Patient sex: M
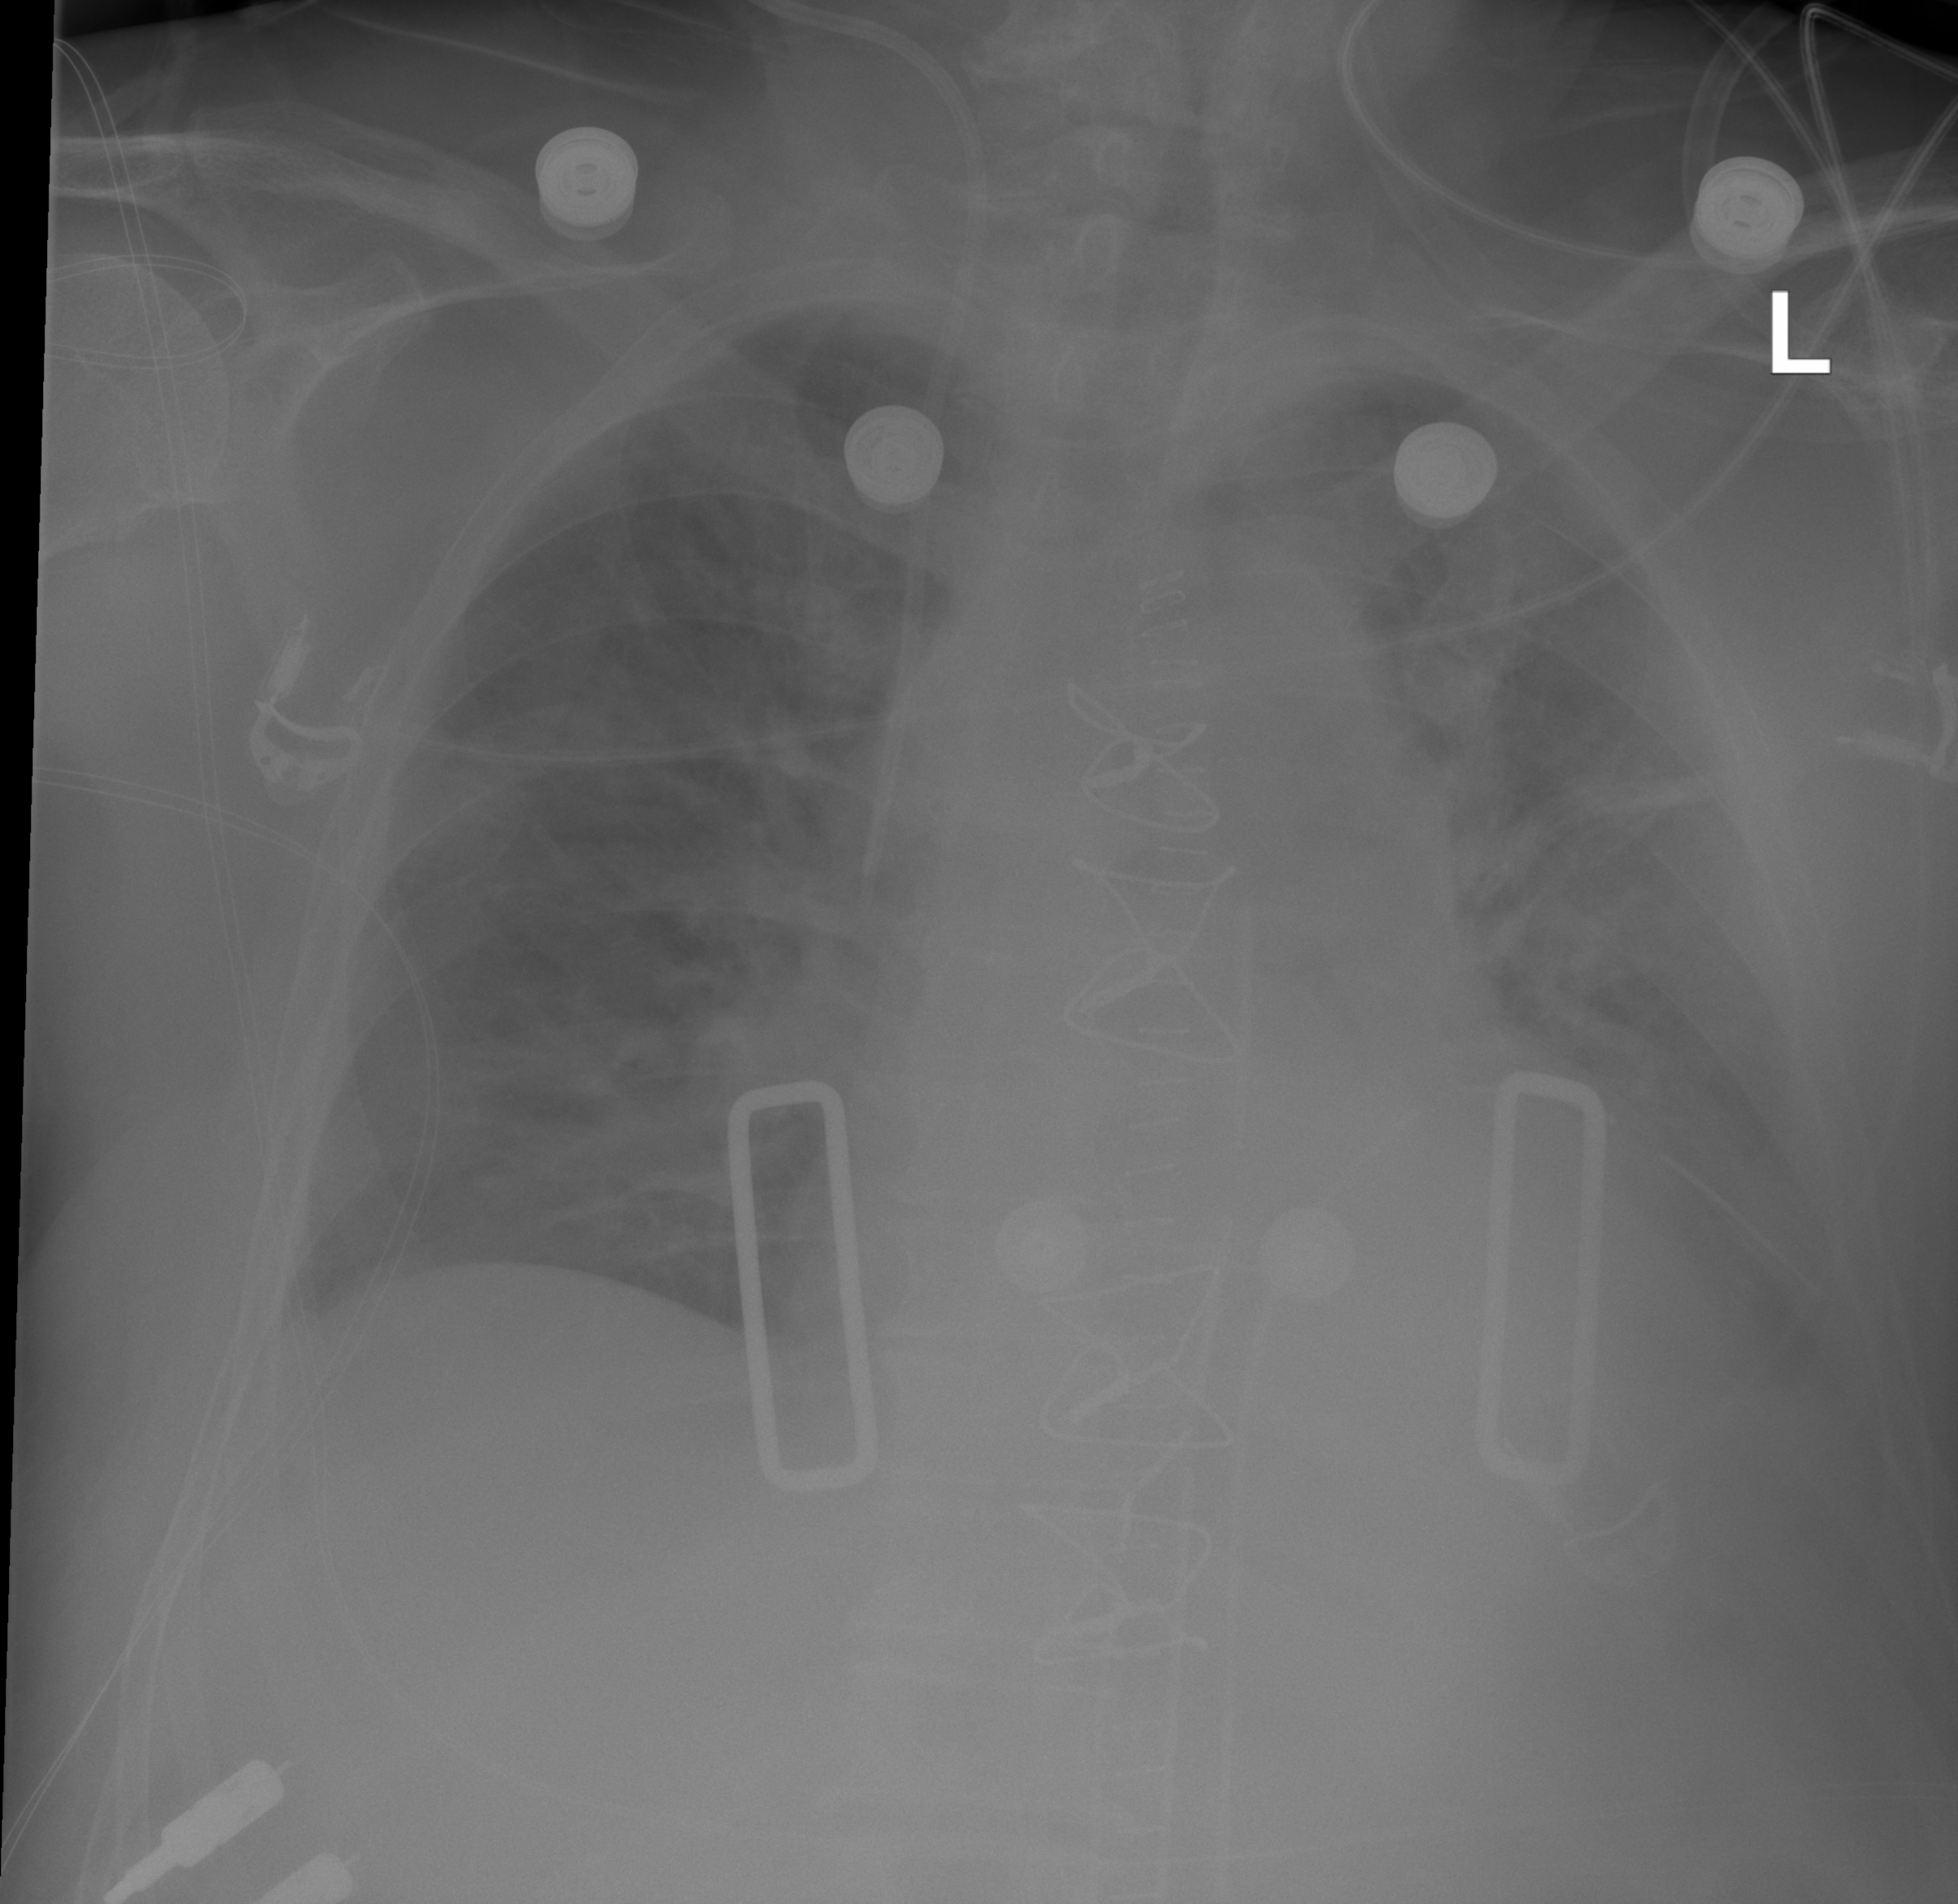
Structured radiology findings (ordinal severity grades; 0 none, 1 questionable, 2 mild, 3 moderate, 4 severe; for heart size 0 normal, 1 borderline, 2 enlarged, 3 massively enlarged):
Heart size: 0
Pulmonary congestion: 0
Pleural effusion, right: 0
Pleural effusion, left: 1
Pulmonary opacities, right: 0
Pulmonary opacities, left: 0
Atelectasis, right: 0
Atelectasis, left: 1